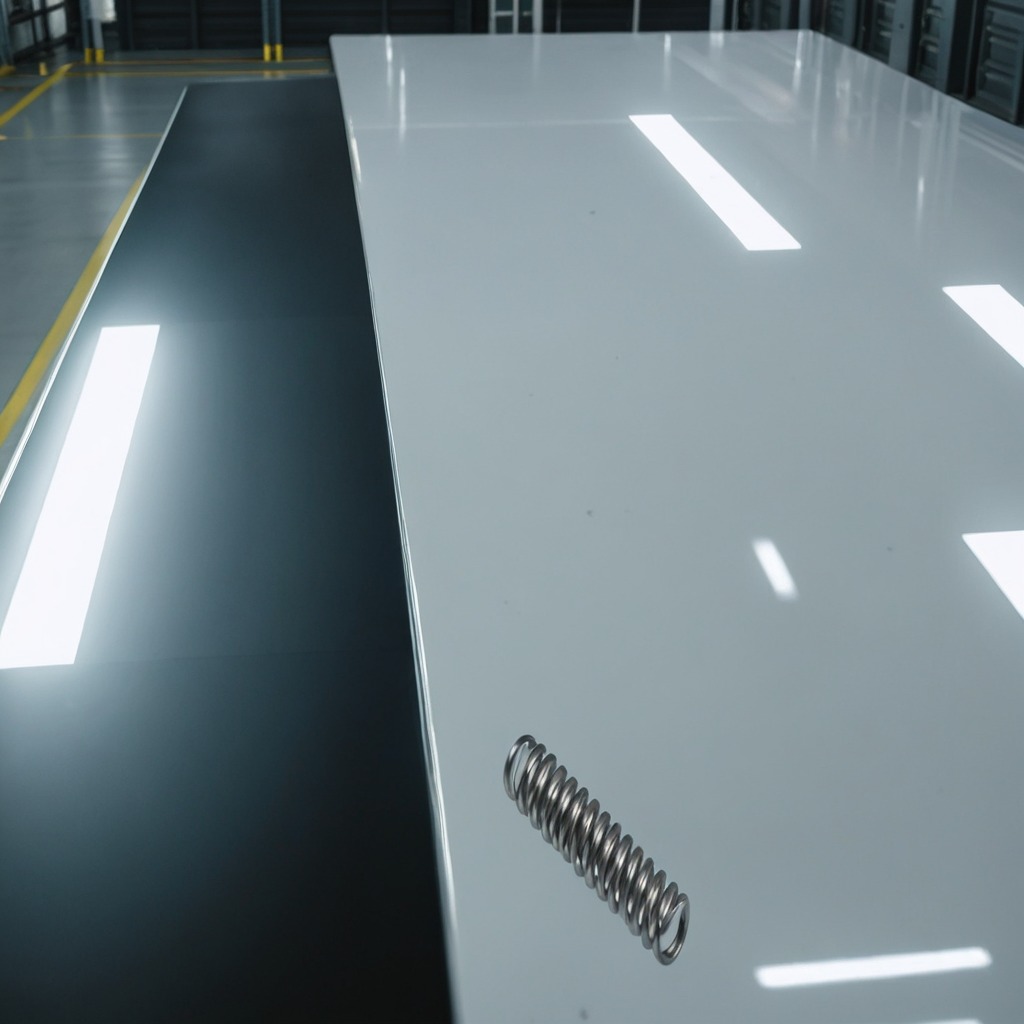
A coiled metal spring is lying on a high-gloss table in a ship maintenance bay industrial lighting.